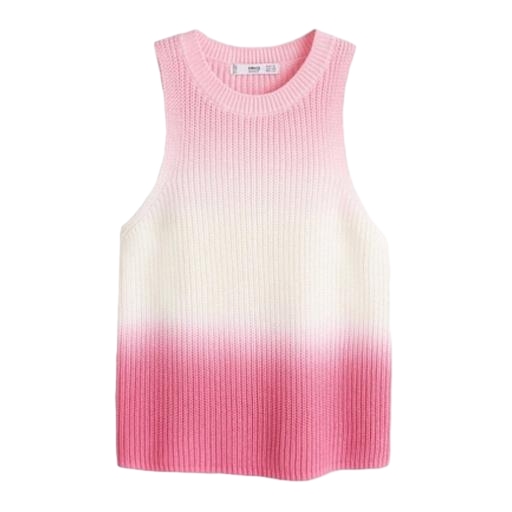
pink and white tank, pink women's liane vest, pink tank top, white background